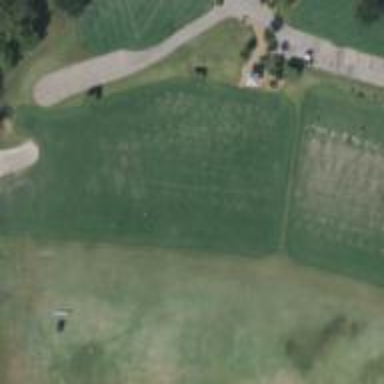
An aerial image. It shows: Golf tee on grassy land.